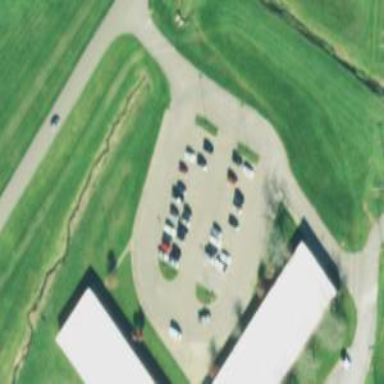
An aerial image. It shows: Parking area.